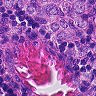
Metastatic tissue present: yes